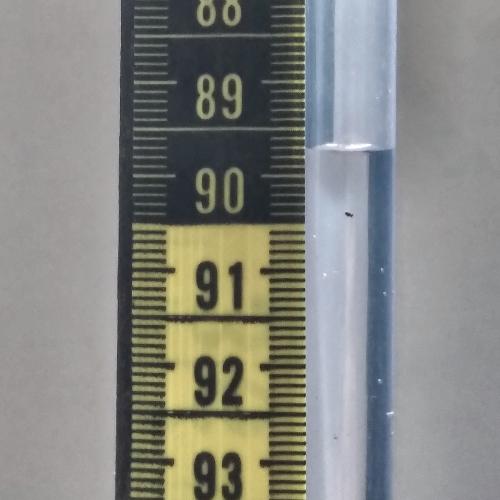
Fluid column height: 89.7 cm